Question: So I'm learning and practicing WP7 application development.
I'm working with integers (currency), and it seems to always display four integers after the decimal place. I'm trying to cut it down to just either ONE or TWO decimal places.
I've been trying to use the '"my variable.ToString("C2")"' (C for Currency, 2 for number of ints after the decimal)
I'm probably missing something obvious, but please help

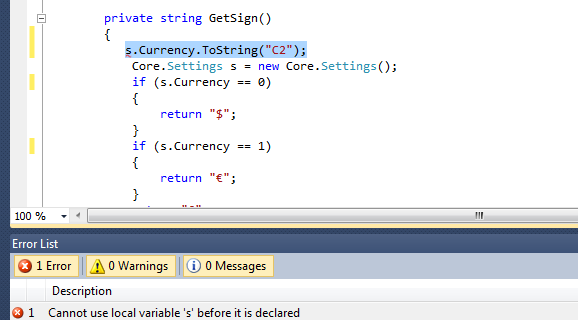
Answer: The "C" format string defines the currency specifier as described on <URL>. This will include the currency symbol for the current culture, or for a specific culture if supplied, e.g.
'''
double amount = <PHONE>;
string formatted = amount.ToString("C", CultureInfo.CreateSpecificCulture("en-US"));
// This gives $1234.56
'''
In your case, it seems that you have a limited set of currency symbols that you support, so I would suggest using the fixed point format specifier "F" instead. By default this will give you 2 decimal points, but you can specify a number to vary this, e.g.
'''
double amount = <PHONE>;
string formatted = amount.ToString("F");
// This gives 1234.56
formatted = amount.ToString("F3");
// This gives 1234.567
'''
Using the fixed point specifier will give you control over the number of decimal points and enable you to concatenate the currency symbol.